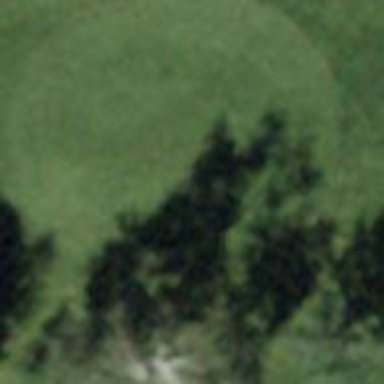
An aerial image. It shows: Grassy area designated as golf tee.